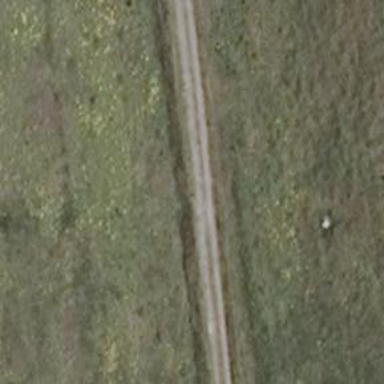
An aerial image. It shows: Sandy track road with grade3 tracktype.